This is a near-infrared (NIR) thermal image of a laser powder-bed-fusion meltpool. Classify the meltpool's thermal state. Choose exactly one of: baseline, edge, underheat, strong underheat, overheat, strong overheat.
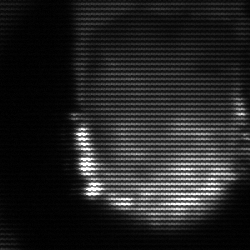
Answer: baseline